Question: I have a form and once it is filled out by user and submitted i would like a message to pop up over the form saying "Now sit back and relax bla bla....". also ideally i would like a button on this message to say "ok".
A form that gets submitted (POSTed) via an ajax post function
'''
$('#form1').submit(function(e)
{
e.preventDefault();
$.ajax({
type: 'POST',
url: 'indextest1.php',
data: $("#form1").serialize(),
success: function(response) {
$('#form1').html("<div class='info'>Now sit back and relax while we go to work on your behalf, we'll keep you updated with information on our results and if you have any questions then we welcome your calls or emails on <PHONE> or isaaclayne@southwestcarfinder.co.uk<div><div class='tick'>logo");
}
});
});
'''
Now instead of replacing #form1 i would like it to sit on top(above) of #form1 in a nicely formatted div/alert/etc of some sort. Similar to JS Alert box.
Is this possible given that i have to keep the "ajax posting function"?
Sorry if i have used any incorrect terminology, I'm still learning, and be no means an expert.

In this picture the message is sitting on top of the form and not in between.
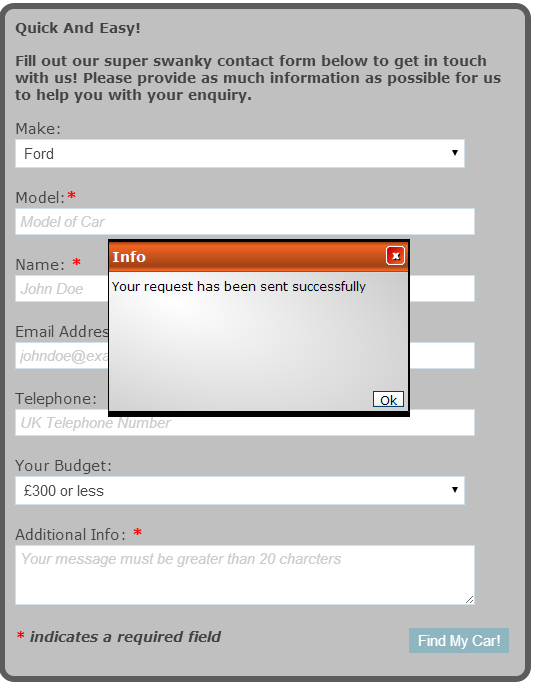
Answer: Step one read this article on <URL>.
Next style up your pop up in place in the html. Use a div for the pop up, with a child div for the dynamic content. Once you're happy with the look of the pop-up, add 'display:none' to its' CSS to hide it.
Finaly in your ajax success function, update the dynamic content and display the pop up.
Your pop up HTML will look something like:
'''
<div id="popup">
<h2>Info <span title="click to close" class="close">X</span></h2>
<div class="content"></div>
</div>
'''
Some quick and dirty styling would look something like:
'''
#popup{
position: fixed;
top: 50%;
left: 50%;
margin-top: -100px;
margin-left: -150px;
border: 1px solid #5C5C5C;
height:200px;
width:300px;
background-color:#CFC;
display:none;
}
#popup h2
{
font-size:1.2em;
color:#FFF;
background-color:#090;
margin:0;
padding:10px;
position:relative;
}
#popup h2>.close
{
border: solid 1px #FFF;
padding:2px;
position:relative;
left:220px;
cursor:pointer;
}
#popup .content
{
padding:10px;
}
'''
Change your javascript to
'''
$(document).ready(function () {
//Event Listener for form submit
$('#form1').submit(function(e){
e.preventDefault();
console.log('Form Submitted'); //Debug line
$.ajax({
type: 'POST',
url: 'indextest1.php',
data: $("#form1").serialize(),
error: function(){console.log('Ajax Error');}, //Debug Line
success: function(response) {
console.log('Ajax Success'); //Debug Line
$('#popup .content').html("Now sit back and relax while we go to work on your behalf, we'll keep you updated with information on our results and if you have any questions then we welcome your calls or emails on xxxxxx or xxxxx");
$('#popup').show();
}
});
});
//Add the following event listener
$("#popup .close").click(function(){
$("#popup").hide();
});
});
'''
See it in action (roughly) here:<URL>